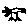
Label: bird